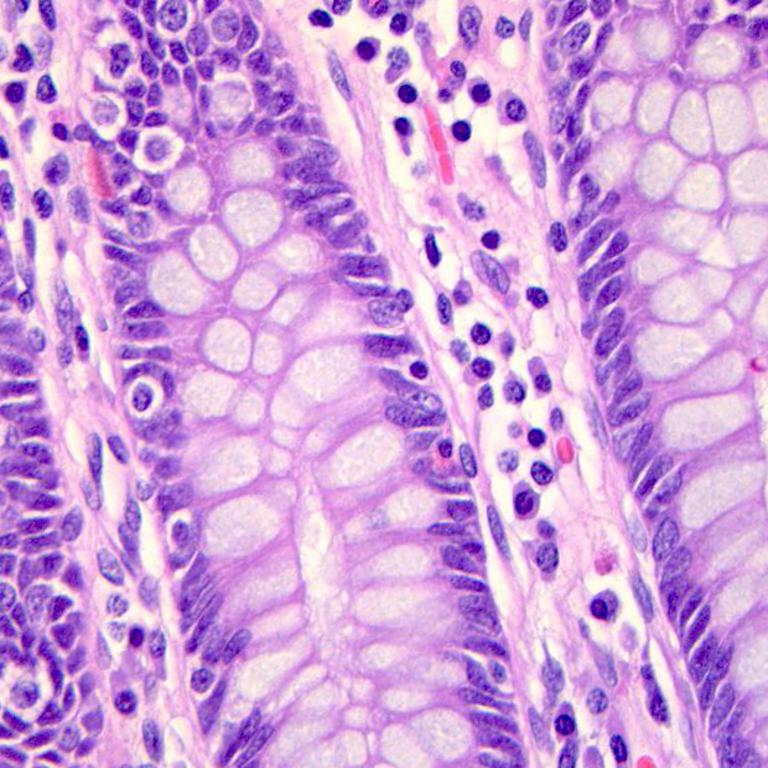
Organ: colon
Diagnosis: benign